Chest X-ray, PA view. Patient: 23 years old, sex M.
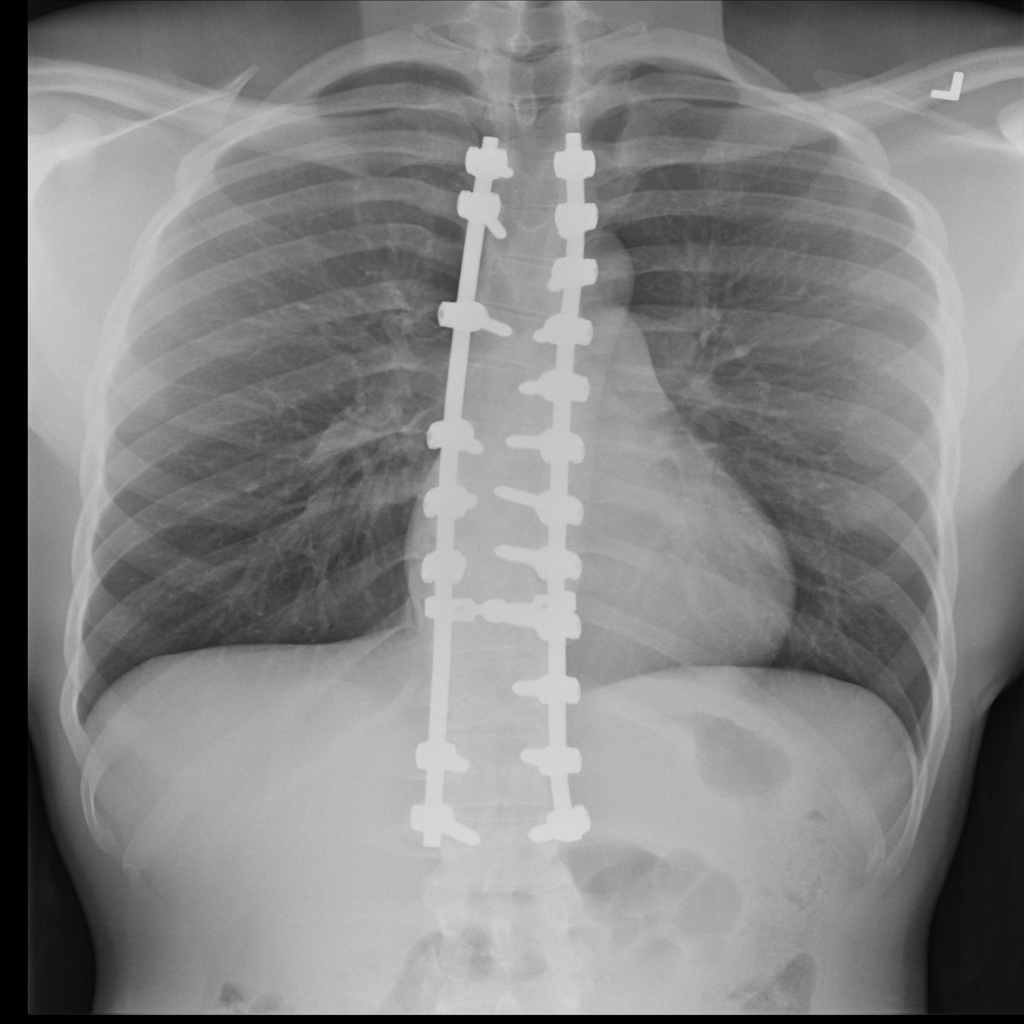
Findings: No Finding